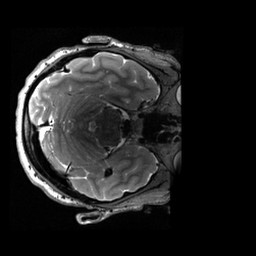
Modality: T2w
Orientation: axial
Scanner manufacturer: siemens
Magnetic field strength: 3 T
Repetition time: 3.2 s
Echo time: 0.564 s